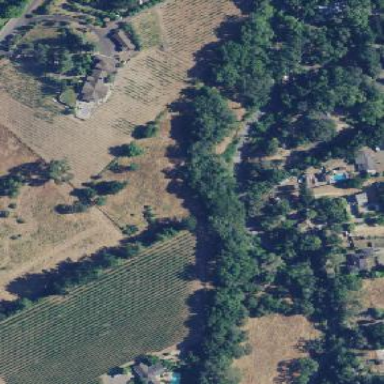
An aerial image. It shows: Vineyard with wine grapes as the crop.